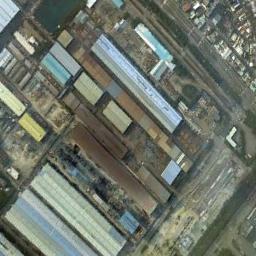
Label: industrial_area